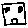
Label: house